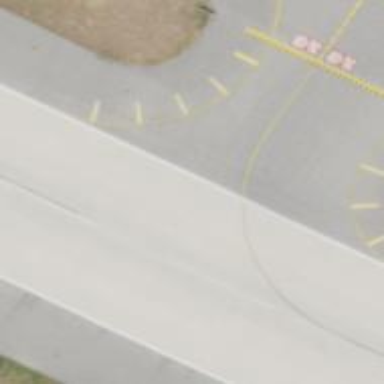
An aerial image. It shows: Image of taxiway at airport.